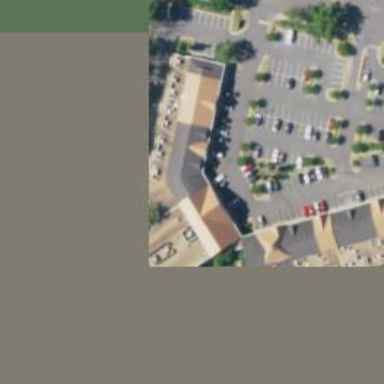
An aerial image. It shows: Pharmacy providing healthcare services.